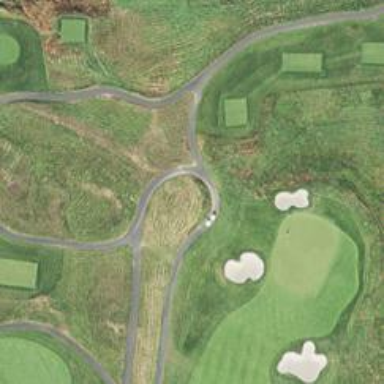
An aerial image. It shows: Footway that resembles golf path.